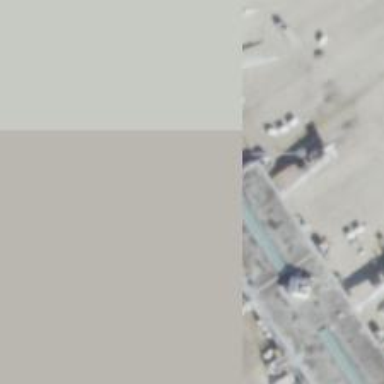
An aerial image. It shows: Airport gate.